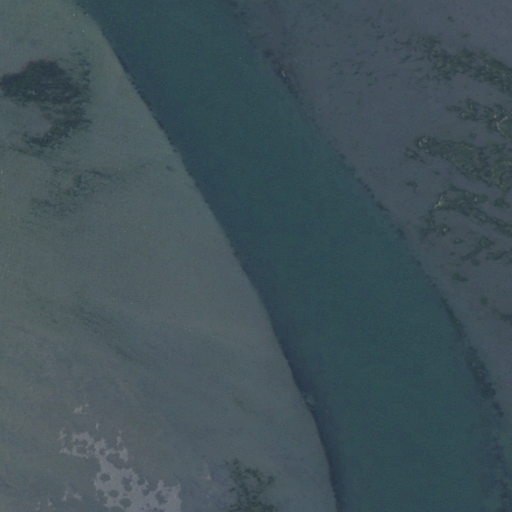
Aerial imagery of bar in California named Clam Island Bar containing only open water